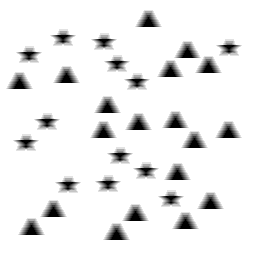
Squares: 0
Triangles: 19
Stars: 13
Total shapes: 32